Field crop: maize
Growth stage: 2
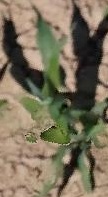
Species: maize